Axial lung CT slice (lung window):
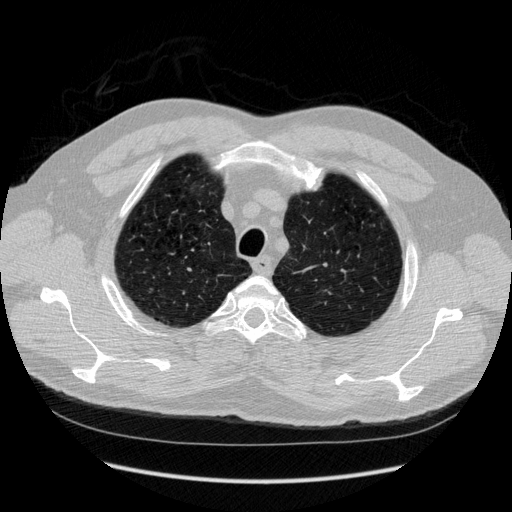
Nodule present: no